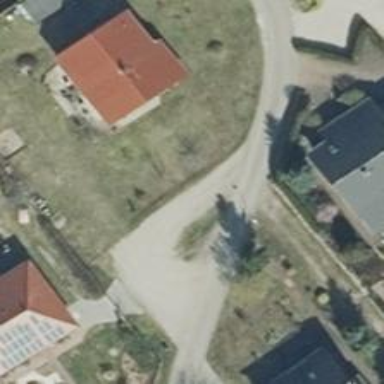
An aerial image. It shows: Service road with ground surface.